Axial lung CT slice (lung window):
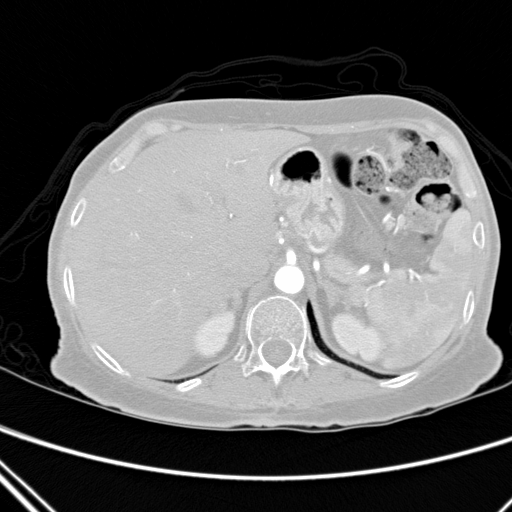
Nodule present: no